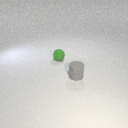
small gray rubber cylinder in front of small green rubber sphere